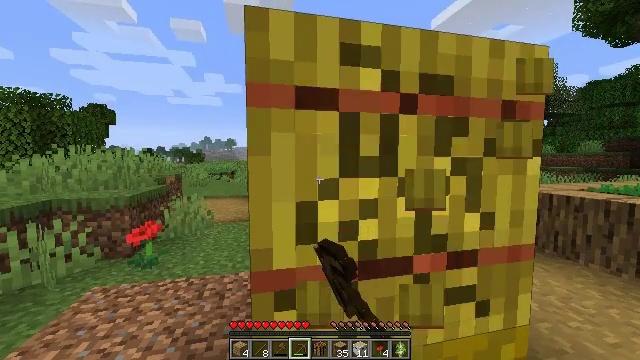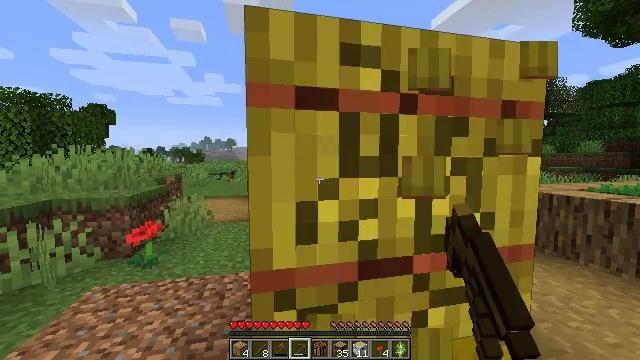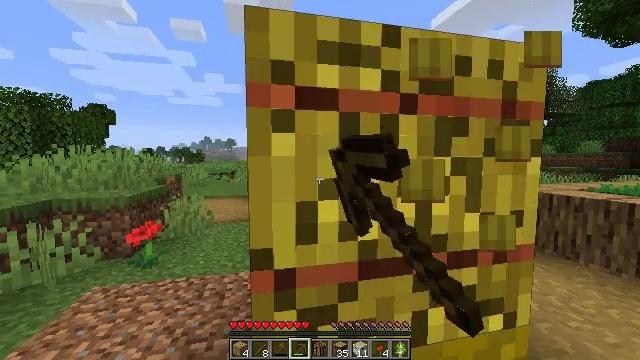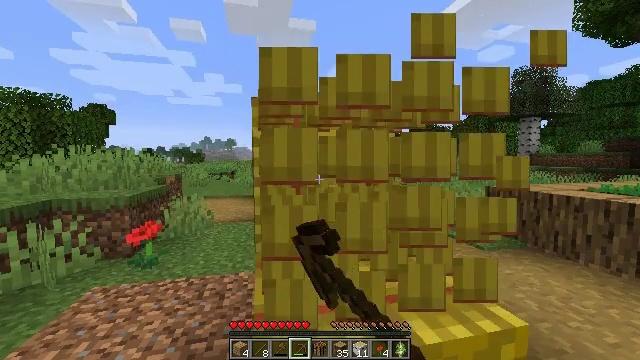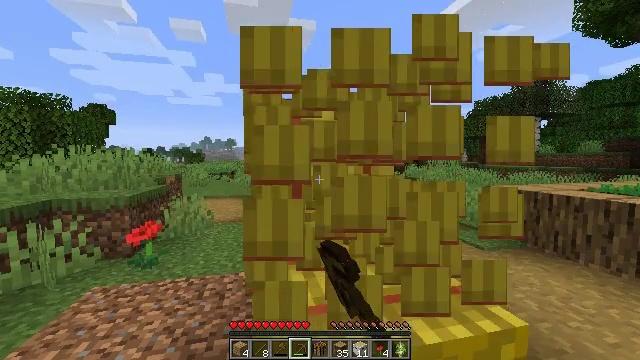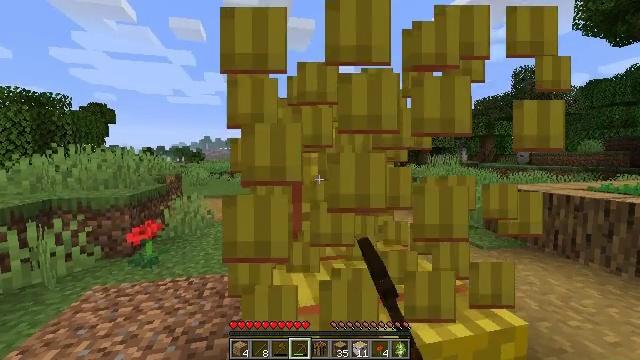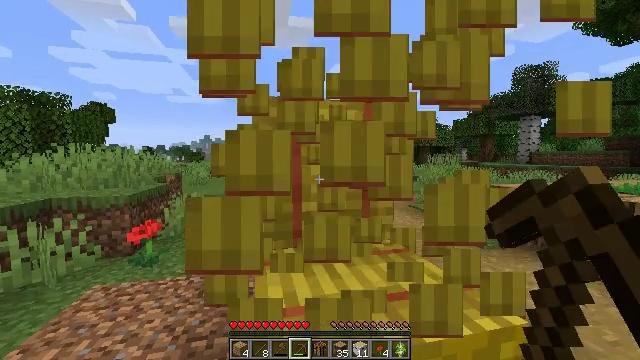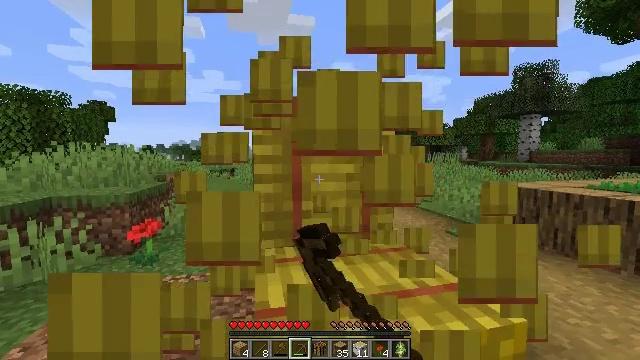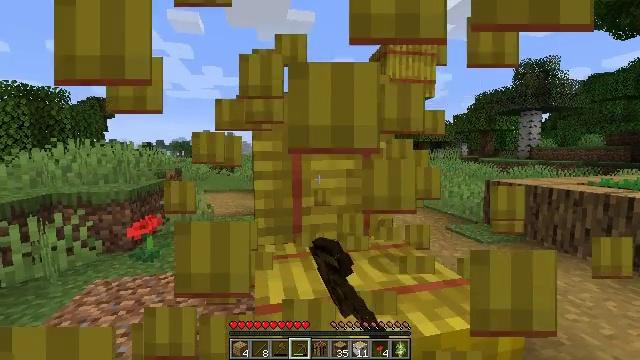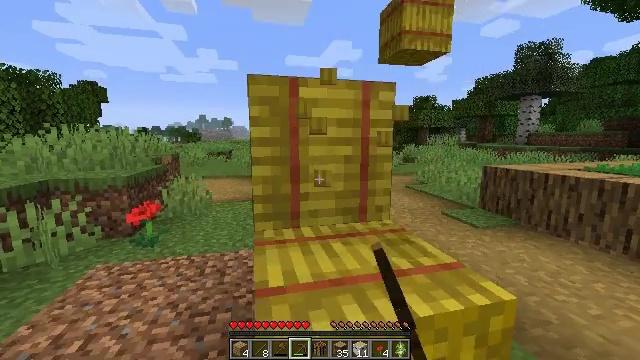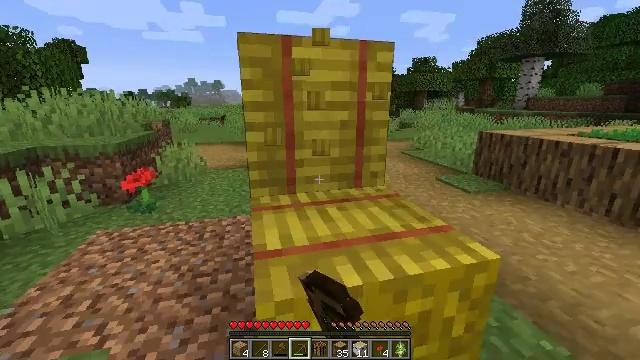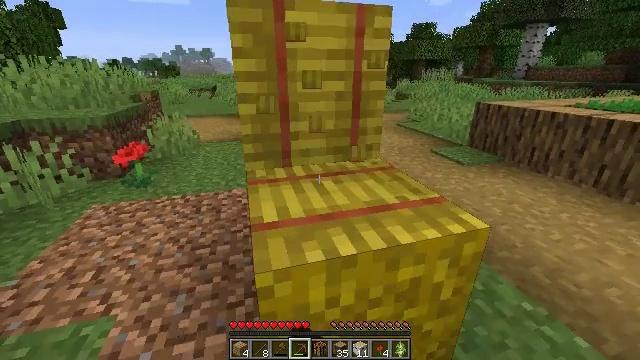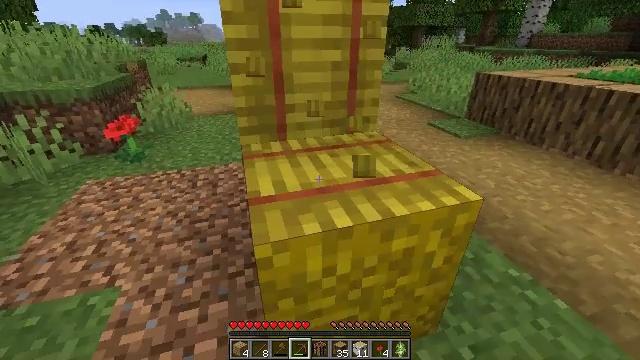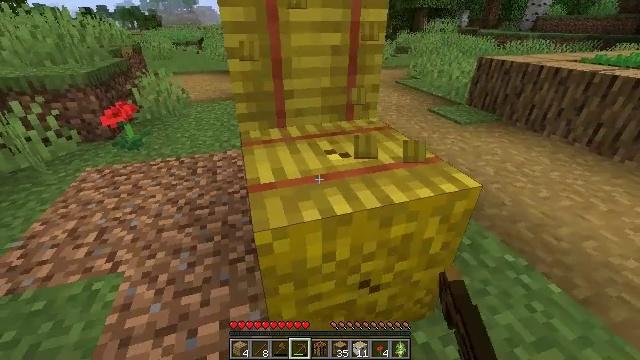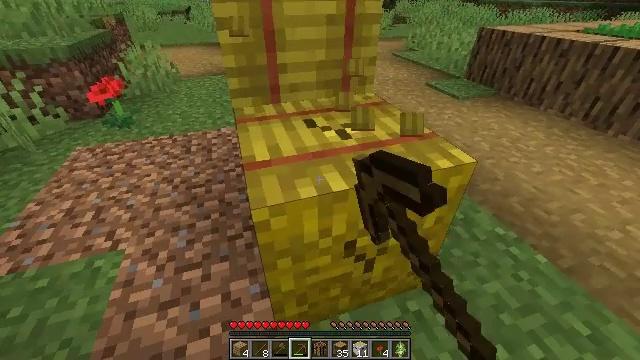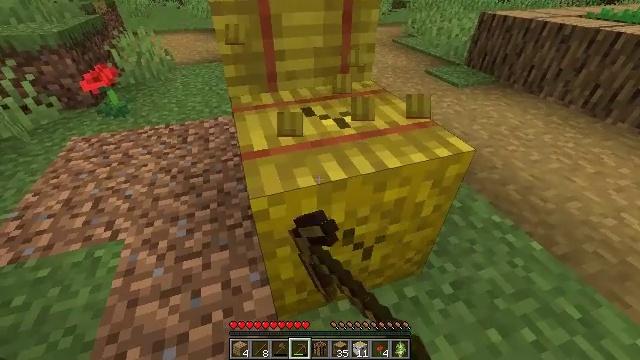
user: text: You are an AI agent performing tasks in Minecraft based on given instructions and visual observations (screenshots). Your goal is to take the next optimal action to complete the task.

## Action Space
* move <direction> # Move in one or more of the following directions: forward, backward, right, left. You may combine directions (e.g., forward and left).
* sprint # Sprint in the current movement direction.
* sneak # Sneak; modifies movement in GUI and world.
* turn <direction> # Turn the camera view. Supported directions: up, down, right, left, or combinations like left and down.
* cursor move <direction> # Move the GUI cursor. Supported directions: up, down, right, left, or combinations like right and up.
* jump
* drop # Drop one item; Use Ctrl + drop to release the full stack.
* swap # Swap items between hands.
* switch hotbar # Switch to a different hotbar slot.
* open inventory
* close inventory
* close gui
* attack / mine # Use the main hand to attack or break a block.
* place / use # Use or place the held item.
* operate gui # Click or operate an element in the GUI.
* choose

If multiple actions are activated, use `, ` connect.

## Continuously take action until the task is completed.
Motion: motion action
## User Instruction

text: Gather hay blocks from the farm.
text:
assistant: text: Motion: attack / mine
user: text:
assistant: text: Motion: attack / mine
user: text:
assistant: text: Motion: attack / mine
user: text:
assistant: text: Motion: attack / mine
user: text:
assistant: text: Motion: attack / mine
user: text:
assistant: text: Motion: attack / mine
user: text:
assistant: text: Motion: attack / mine
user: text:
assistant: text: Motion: attack / mine
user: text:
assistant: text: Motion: turn down, attack / mine
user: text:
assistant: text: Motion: turn right and down, attack / mine
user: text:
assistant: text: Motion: turn right and down, attack / mine
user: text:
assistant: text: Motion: turn down, attack / mine
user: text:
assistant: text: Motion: turn down, attack / mine
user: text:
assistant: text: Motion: turn right and down, attack / mine
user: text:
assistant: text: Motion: turn down, attack / mine
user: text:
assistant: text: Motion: turn down, attack / mine
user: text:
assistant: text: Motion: attack / mine
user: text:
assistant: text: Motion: attack / mine
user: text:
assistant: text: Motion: attack / mine
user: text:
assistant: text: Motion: attack / mine
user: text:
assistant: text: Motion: attack / mine
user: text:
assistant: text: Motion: attack / mine
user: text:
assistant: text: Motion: attack / mine
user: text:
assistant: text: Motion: attack / mine
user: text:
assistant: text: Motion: attack / mine
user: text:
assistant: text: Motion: attack / mine
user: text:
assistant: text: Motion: attack / mine
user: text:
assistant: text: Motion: attack / mine
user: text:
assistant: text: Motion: attack / mine
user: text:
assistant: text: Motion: attack / mine